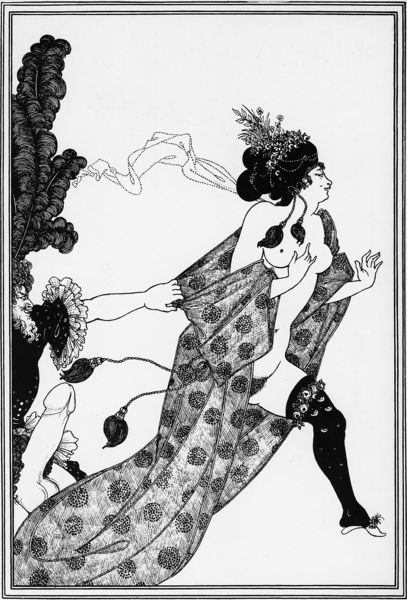
Titel: Lysistrata von Aristophanes, Cinesias fleht Myrrhina um einen Koitus an
Künstler: Aubrey Beardsley
Institution: Privatbesitz
Schlagwörter: mann, nackt, bewegung, blumen, brust, busen, frau, kleid, schwarz, zeichnung, schleier, tuch, arm, haarschmuck, salome, mantel, brüste, zöpfe, grafik, jugendstil, festhalten, strumpf, scham, abwenden, spiel, strümpfe, penis, sex, druck, schwarz weiß, beardsley, teufel, art deco, art deko, phallus, wehend, strumpfhalter, bordell, freier, hure, weglaufen, geil, fliehend, reißerisch, art deci